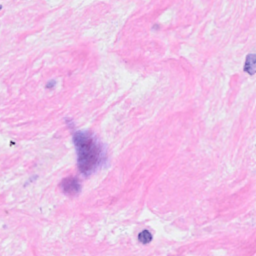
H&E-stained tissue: Breast